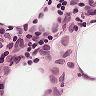
Metastatic tissue present: no